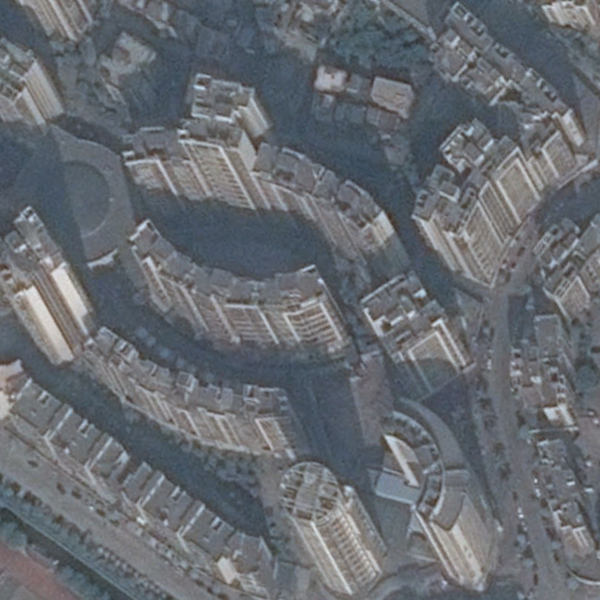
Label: Commercial